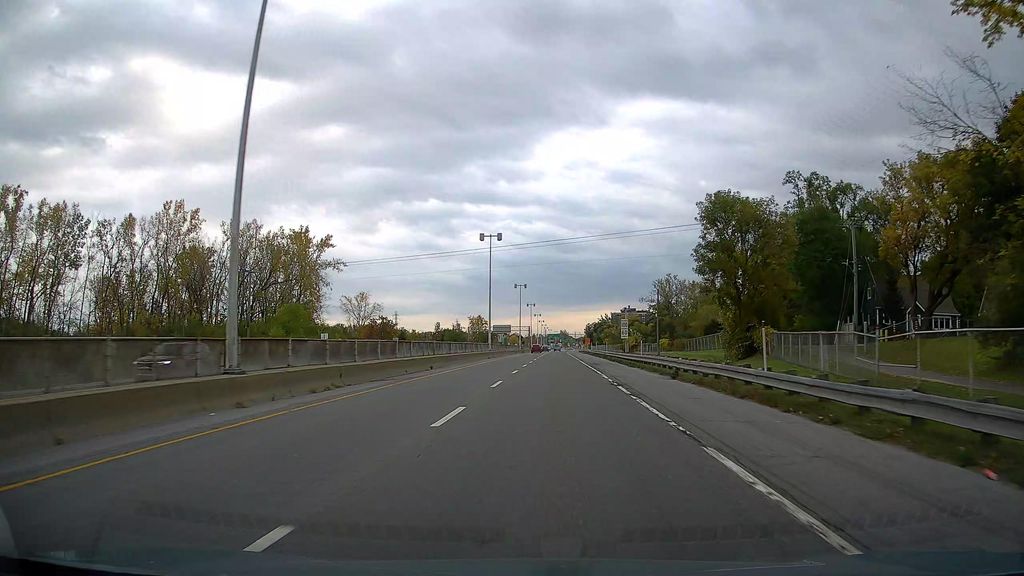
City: montreal